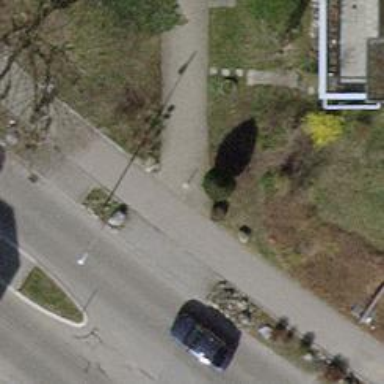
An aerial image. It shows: Bollard barrier.